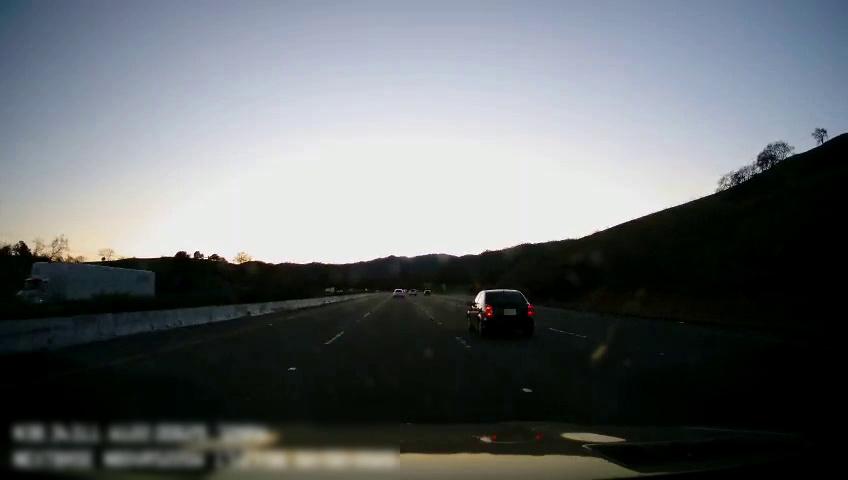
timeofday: Day
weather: Cloudy
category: Drivable Space
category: Vehicles | SUV
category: Vehicles | Truck
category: Vehicles | Car
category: Lanes | Current Lane
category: Lanes | Current Lane
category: Lanes | Alternate Lane
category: Lanes | Alternate Lane